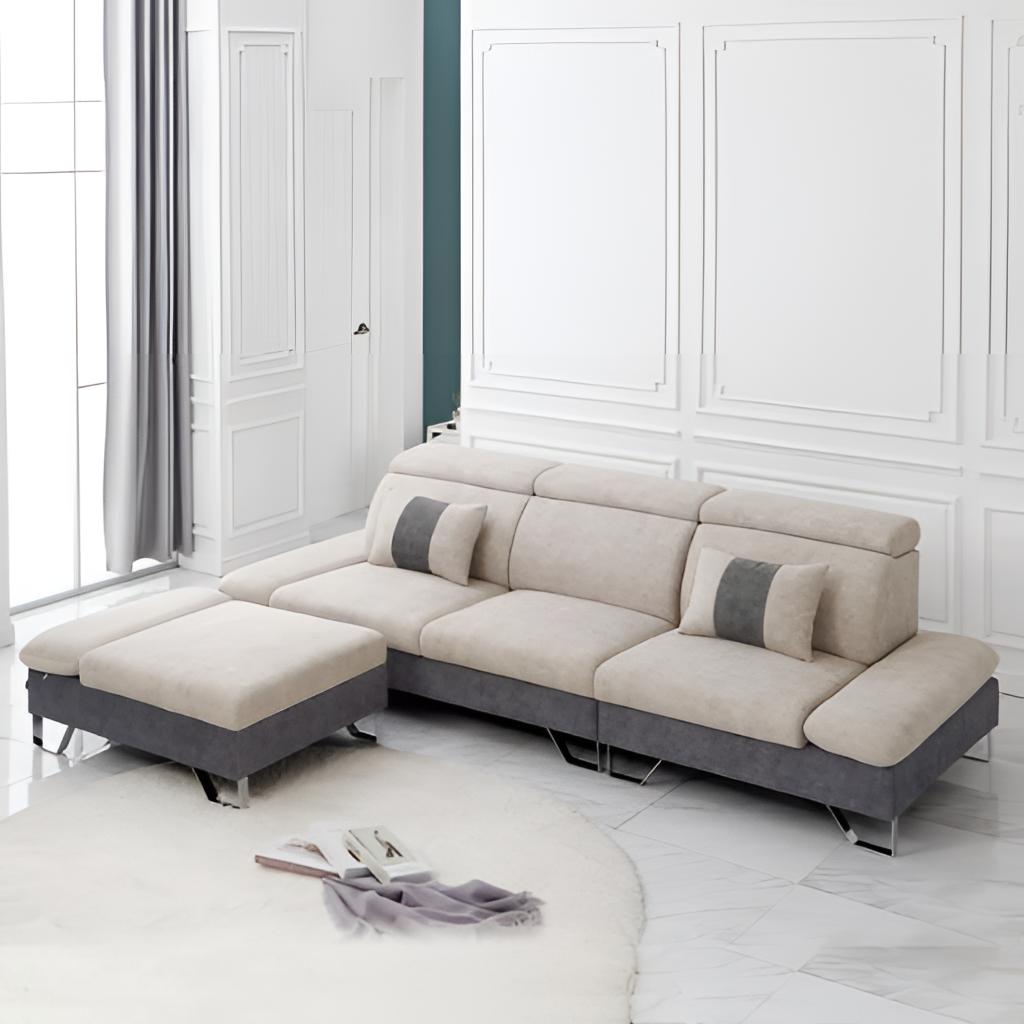
living room, fabric sectional sofa, tile flooring, with large square pattern, white and teal paint wallpaper, with vertical two tone pattern, modern